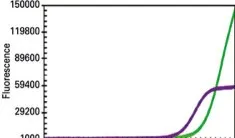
Real-time polymerase chain reaction for Mycoplasma pneumoniae from the first culture of chondrocytes derived from patient's cartilage. Positive control.
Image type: pathology (pas)